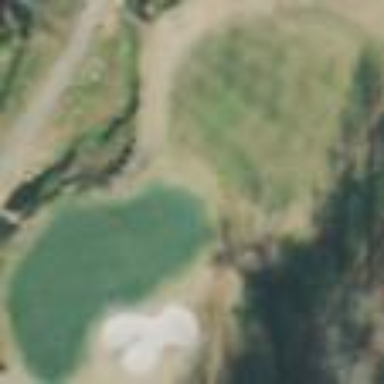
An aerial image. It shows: Grassy area designated as golf fairway.